Question: I want all these things (the ones in the red circle) to move along with the window when I resize it. I tried but things are just stretching, not moving. Is there any easy way to do this?

Thank you in advance, this is my first question on this site, but you have helped me many times before.
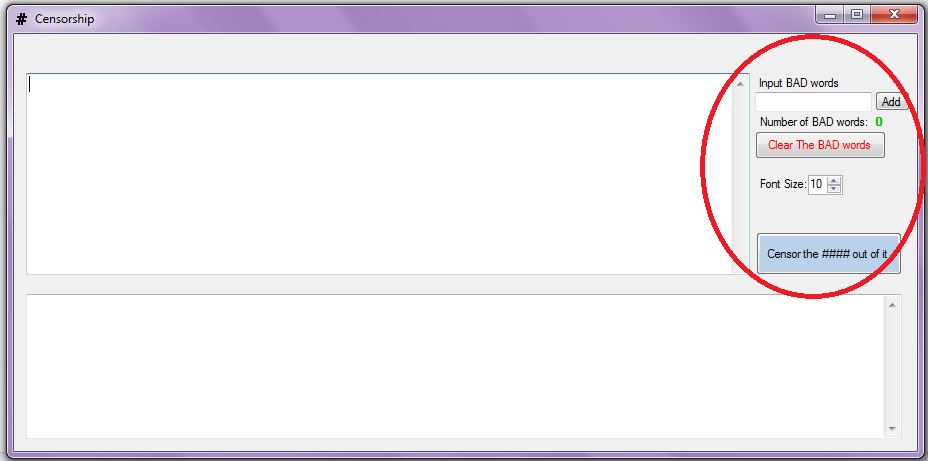
Answer: Set 'Anchor' to 'Top,Right'
OR
Set 'Anchor' to 'Right'
It should work